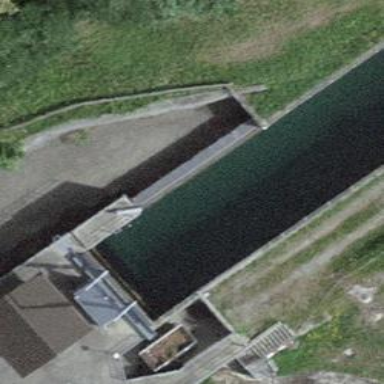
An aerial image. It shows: Canal.